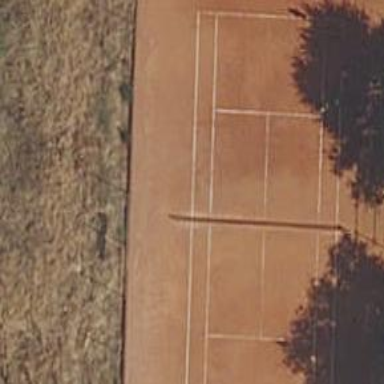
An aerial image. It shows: Tennis court on the leisure land pitch.